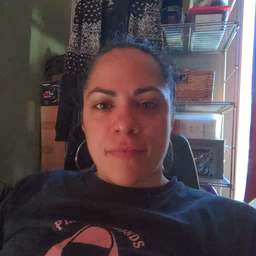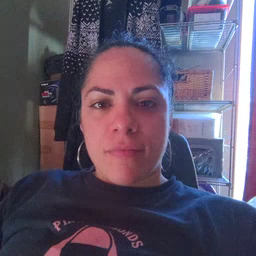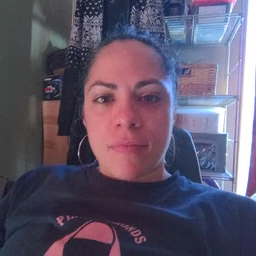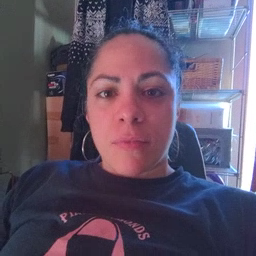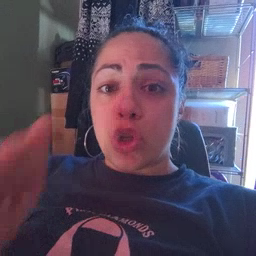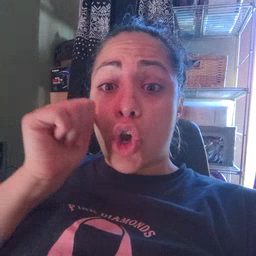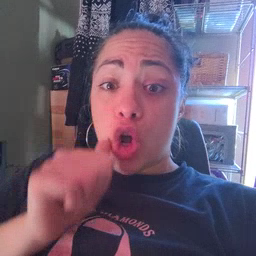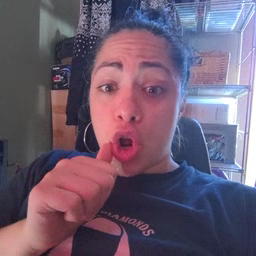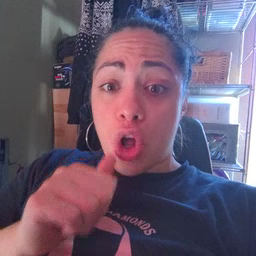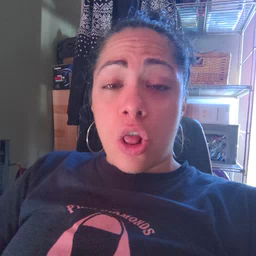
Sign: girl